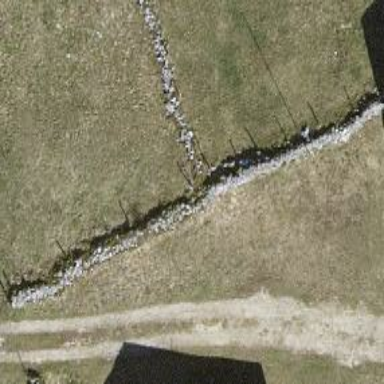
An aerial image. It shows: Wall is shown in the image.